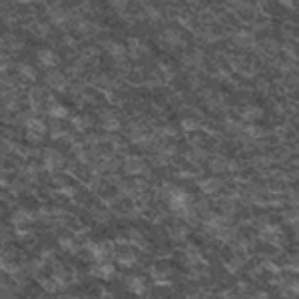
Label: frost